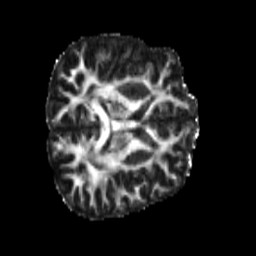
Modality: FA
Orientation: axial
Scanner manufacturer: siemens
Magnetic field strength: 3 T
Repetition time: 4 s
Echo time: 0.0594 s